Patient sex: F
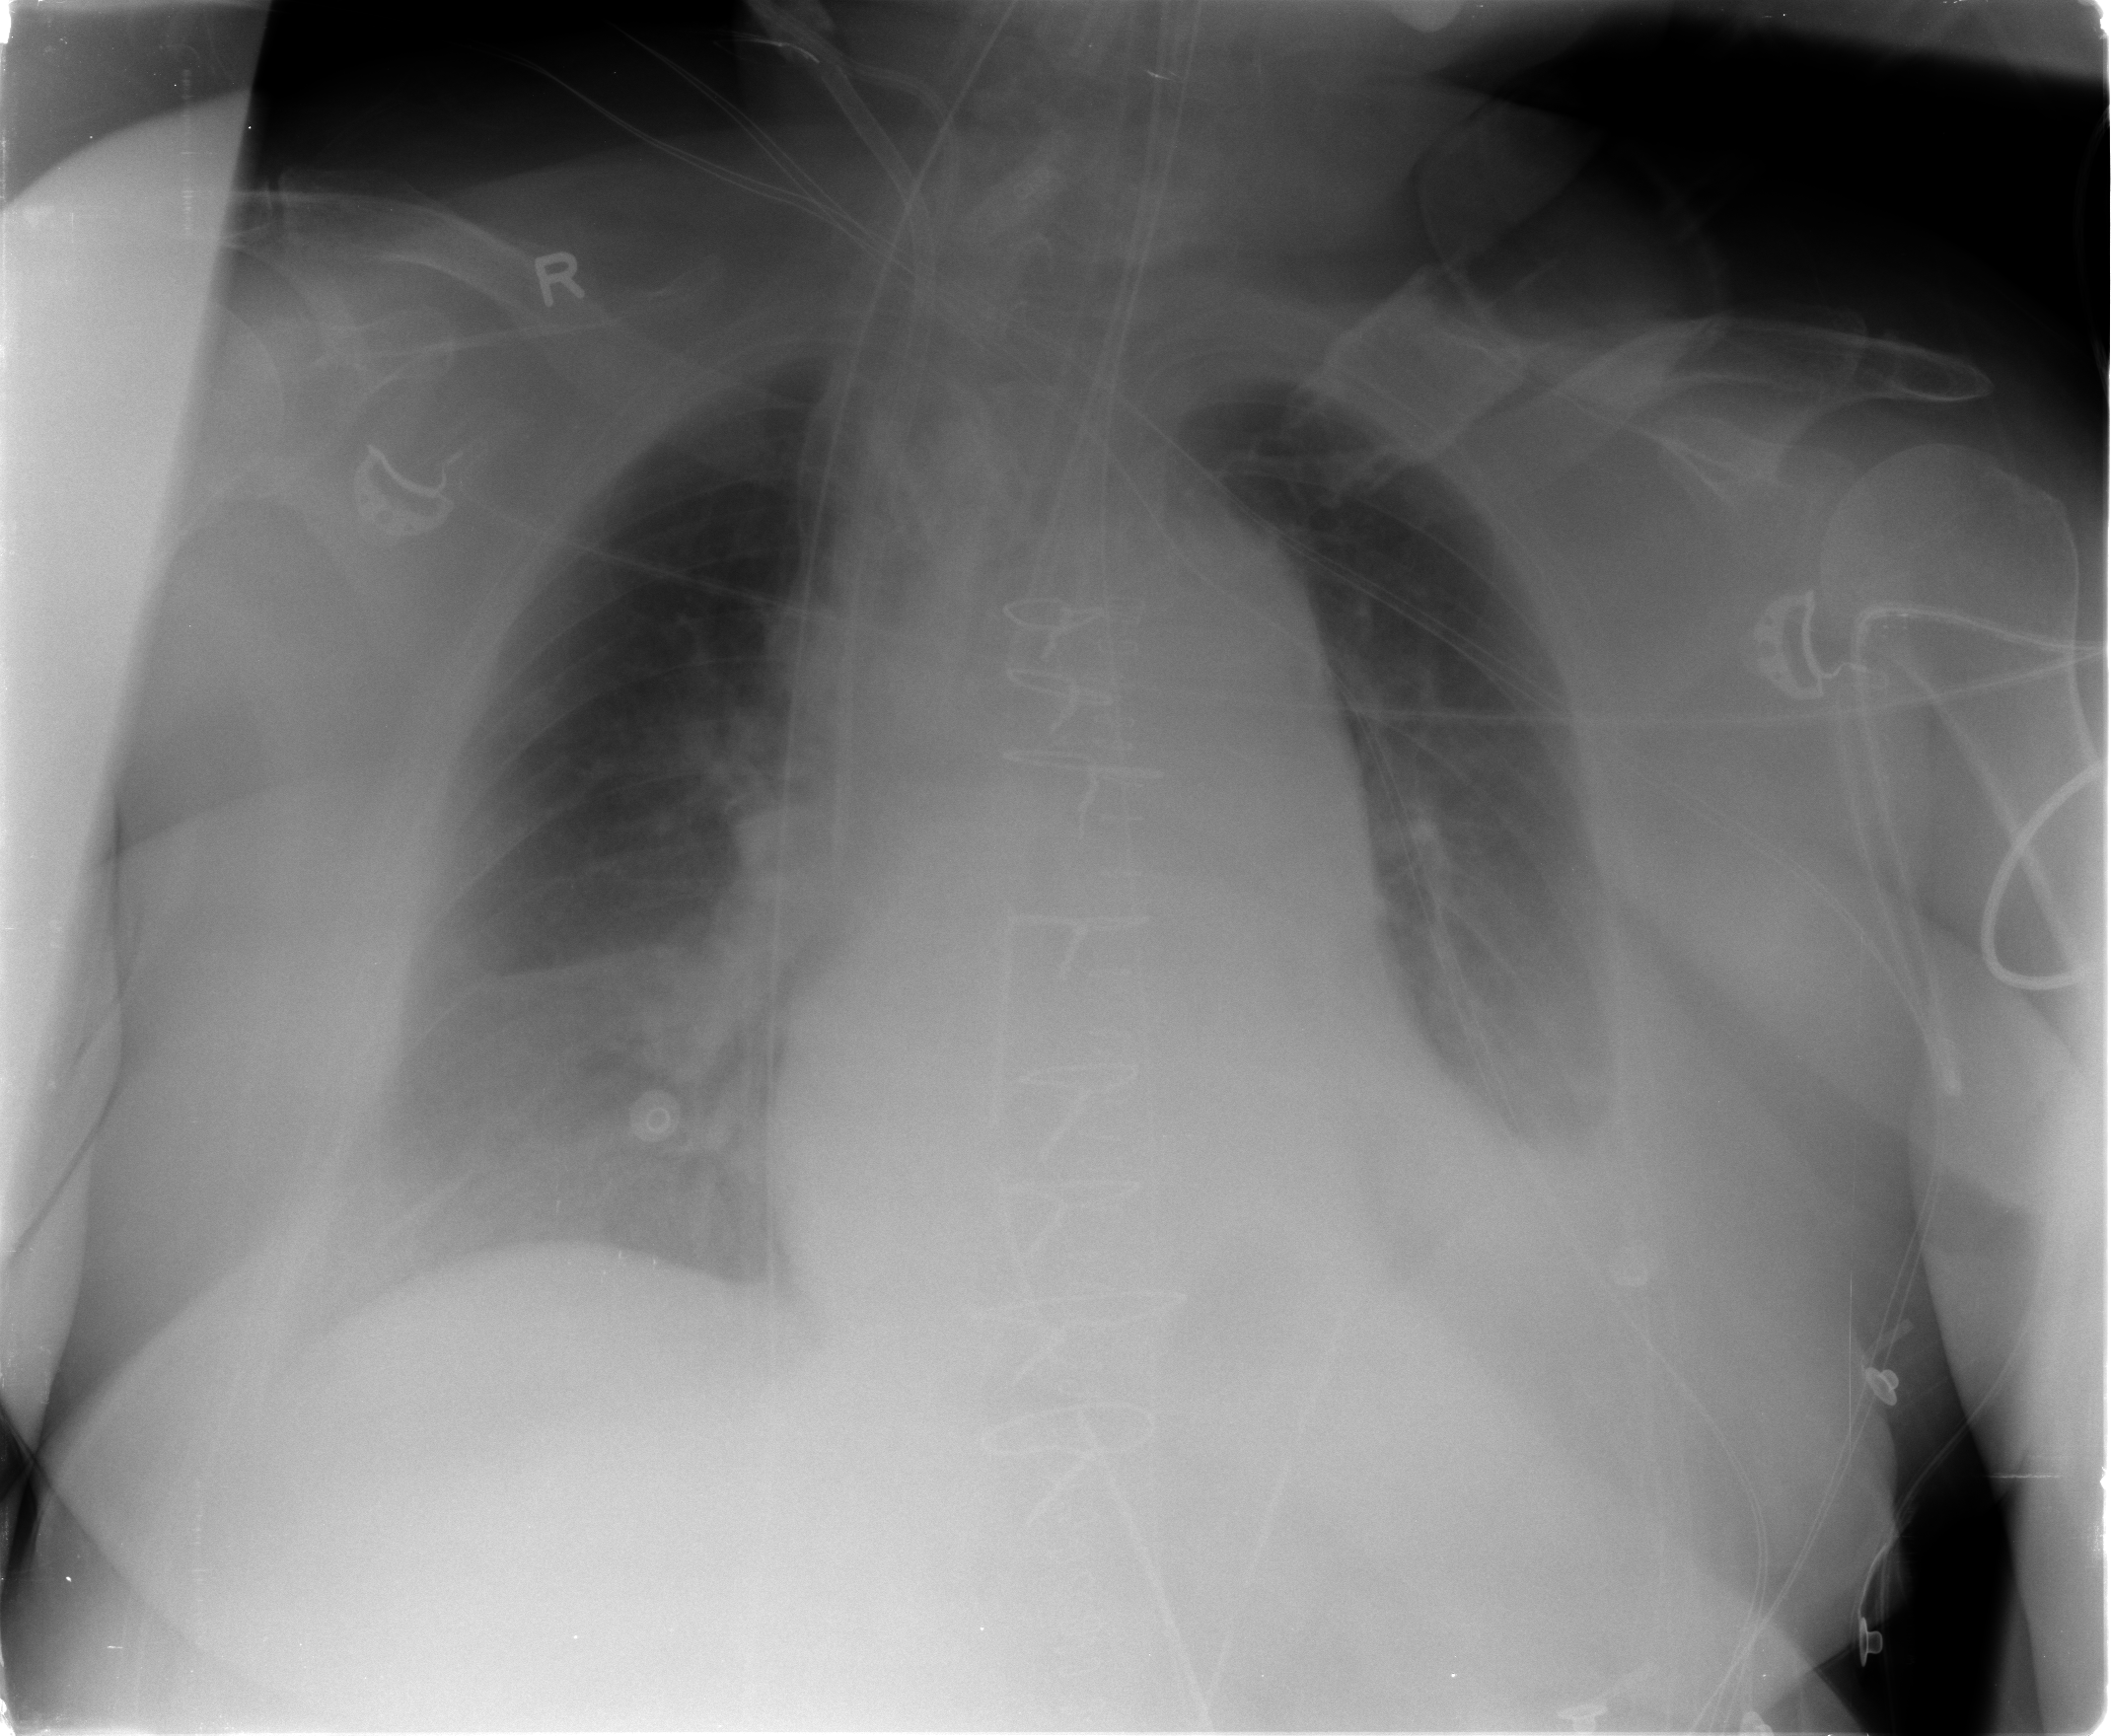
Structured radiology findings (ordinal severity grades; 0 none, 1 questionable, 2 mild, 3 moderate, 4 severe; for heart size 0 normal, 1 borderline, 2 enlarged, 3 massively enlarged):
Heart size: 2
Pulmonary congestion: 2
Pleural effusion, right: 2
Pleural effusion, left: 3
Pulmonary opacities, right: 0
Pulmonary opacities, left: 0
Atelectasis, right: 2
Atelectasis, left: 2